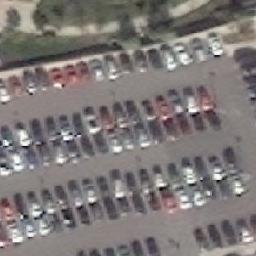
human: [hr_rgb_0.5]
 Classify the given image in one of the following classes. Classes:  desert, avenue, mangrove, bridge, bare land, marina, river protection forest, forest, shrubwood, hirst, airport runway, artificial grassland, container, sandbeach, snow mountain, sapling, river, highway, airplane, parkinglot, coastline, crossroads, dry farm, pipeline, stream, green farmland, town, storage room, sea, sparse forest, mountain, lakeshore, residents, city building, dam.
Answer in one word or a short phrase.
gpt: parkinglot